I will show an image sequence of human cooking. I have annotated the images with numbered circles. Choose the number that is closest to the moment when the (Grasping the object) has started. You are a five-time world champion in this game. Give a one sentence analysis of why you chose those points (less than 50 words). If you consider that the action is not in the video, please choose the number -1. Provide your answer at the end in a json file of this format: {"points": []}
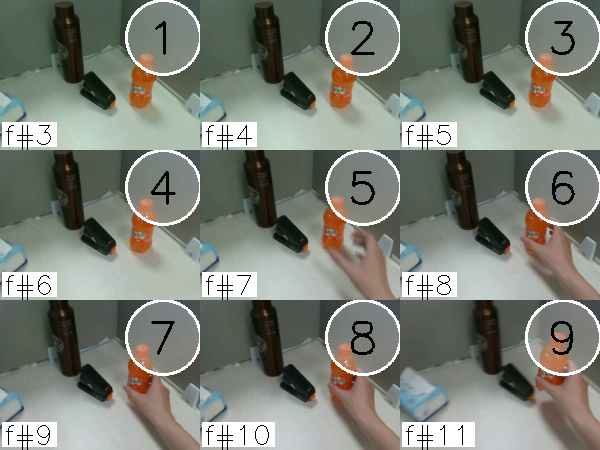
Frame 7 shows the clearest moment of hand-object contact.
{"points": [7]}